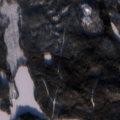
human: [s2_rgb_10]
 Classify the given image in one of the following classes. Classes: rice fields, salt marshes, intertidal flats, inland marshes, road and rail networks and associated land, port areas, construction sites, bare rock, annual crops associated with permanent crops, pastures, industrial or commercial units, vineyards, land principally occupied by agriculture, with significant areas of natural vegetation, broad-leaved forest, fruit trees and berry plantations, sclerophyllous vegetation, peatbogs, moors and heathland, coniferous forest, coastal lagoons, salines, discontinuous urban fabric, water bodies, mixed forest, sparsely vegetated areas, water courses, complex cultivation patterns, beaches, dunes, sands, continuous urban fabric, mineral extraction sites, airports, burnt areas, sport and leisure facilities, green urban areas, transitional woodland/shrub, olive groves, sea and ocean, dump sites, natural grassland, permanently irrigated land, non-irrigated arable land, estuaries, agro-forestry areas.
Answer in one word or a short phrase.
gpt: coniferous forest, water bodies